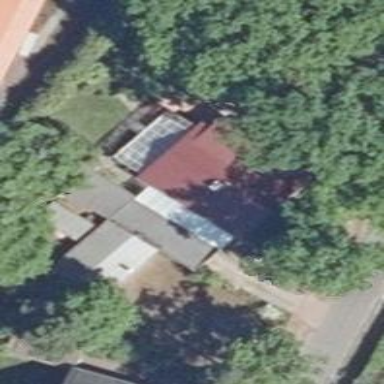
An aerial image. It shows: Detached building.